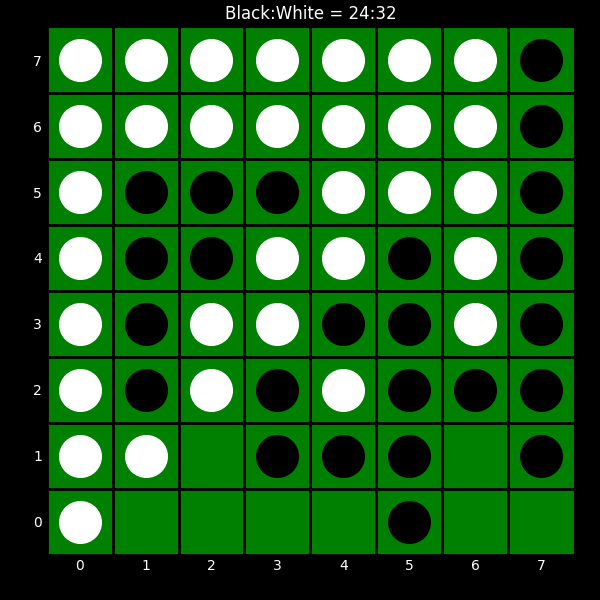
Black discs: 24
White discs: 32